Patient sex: M
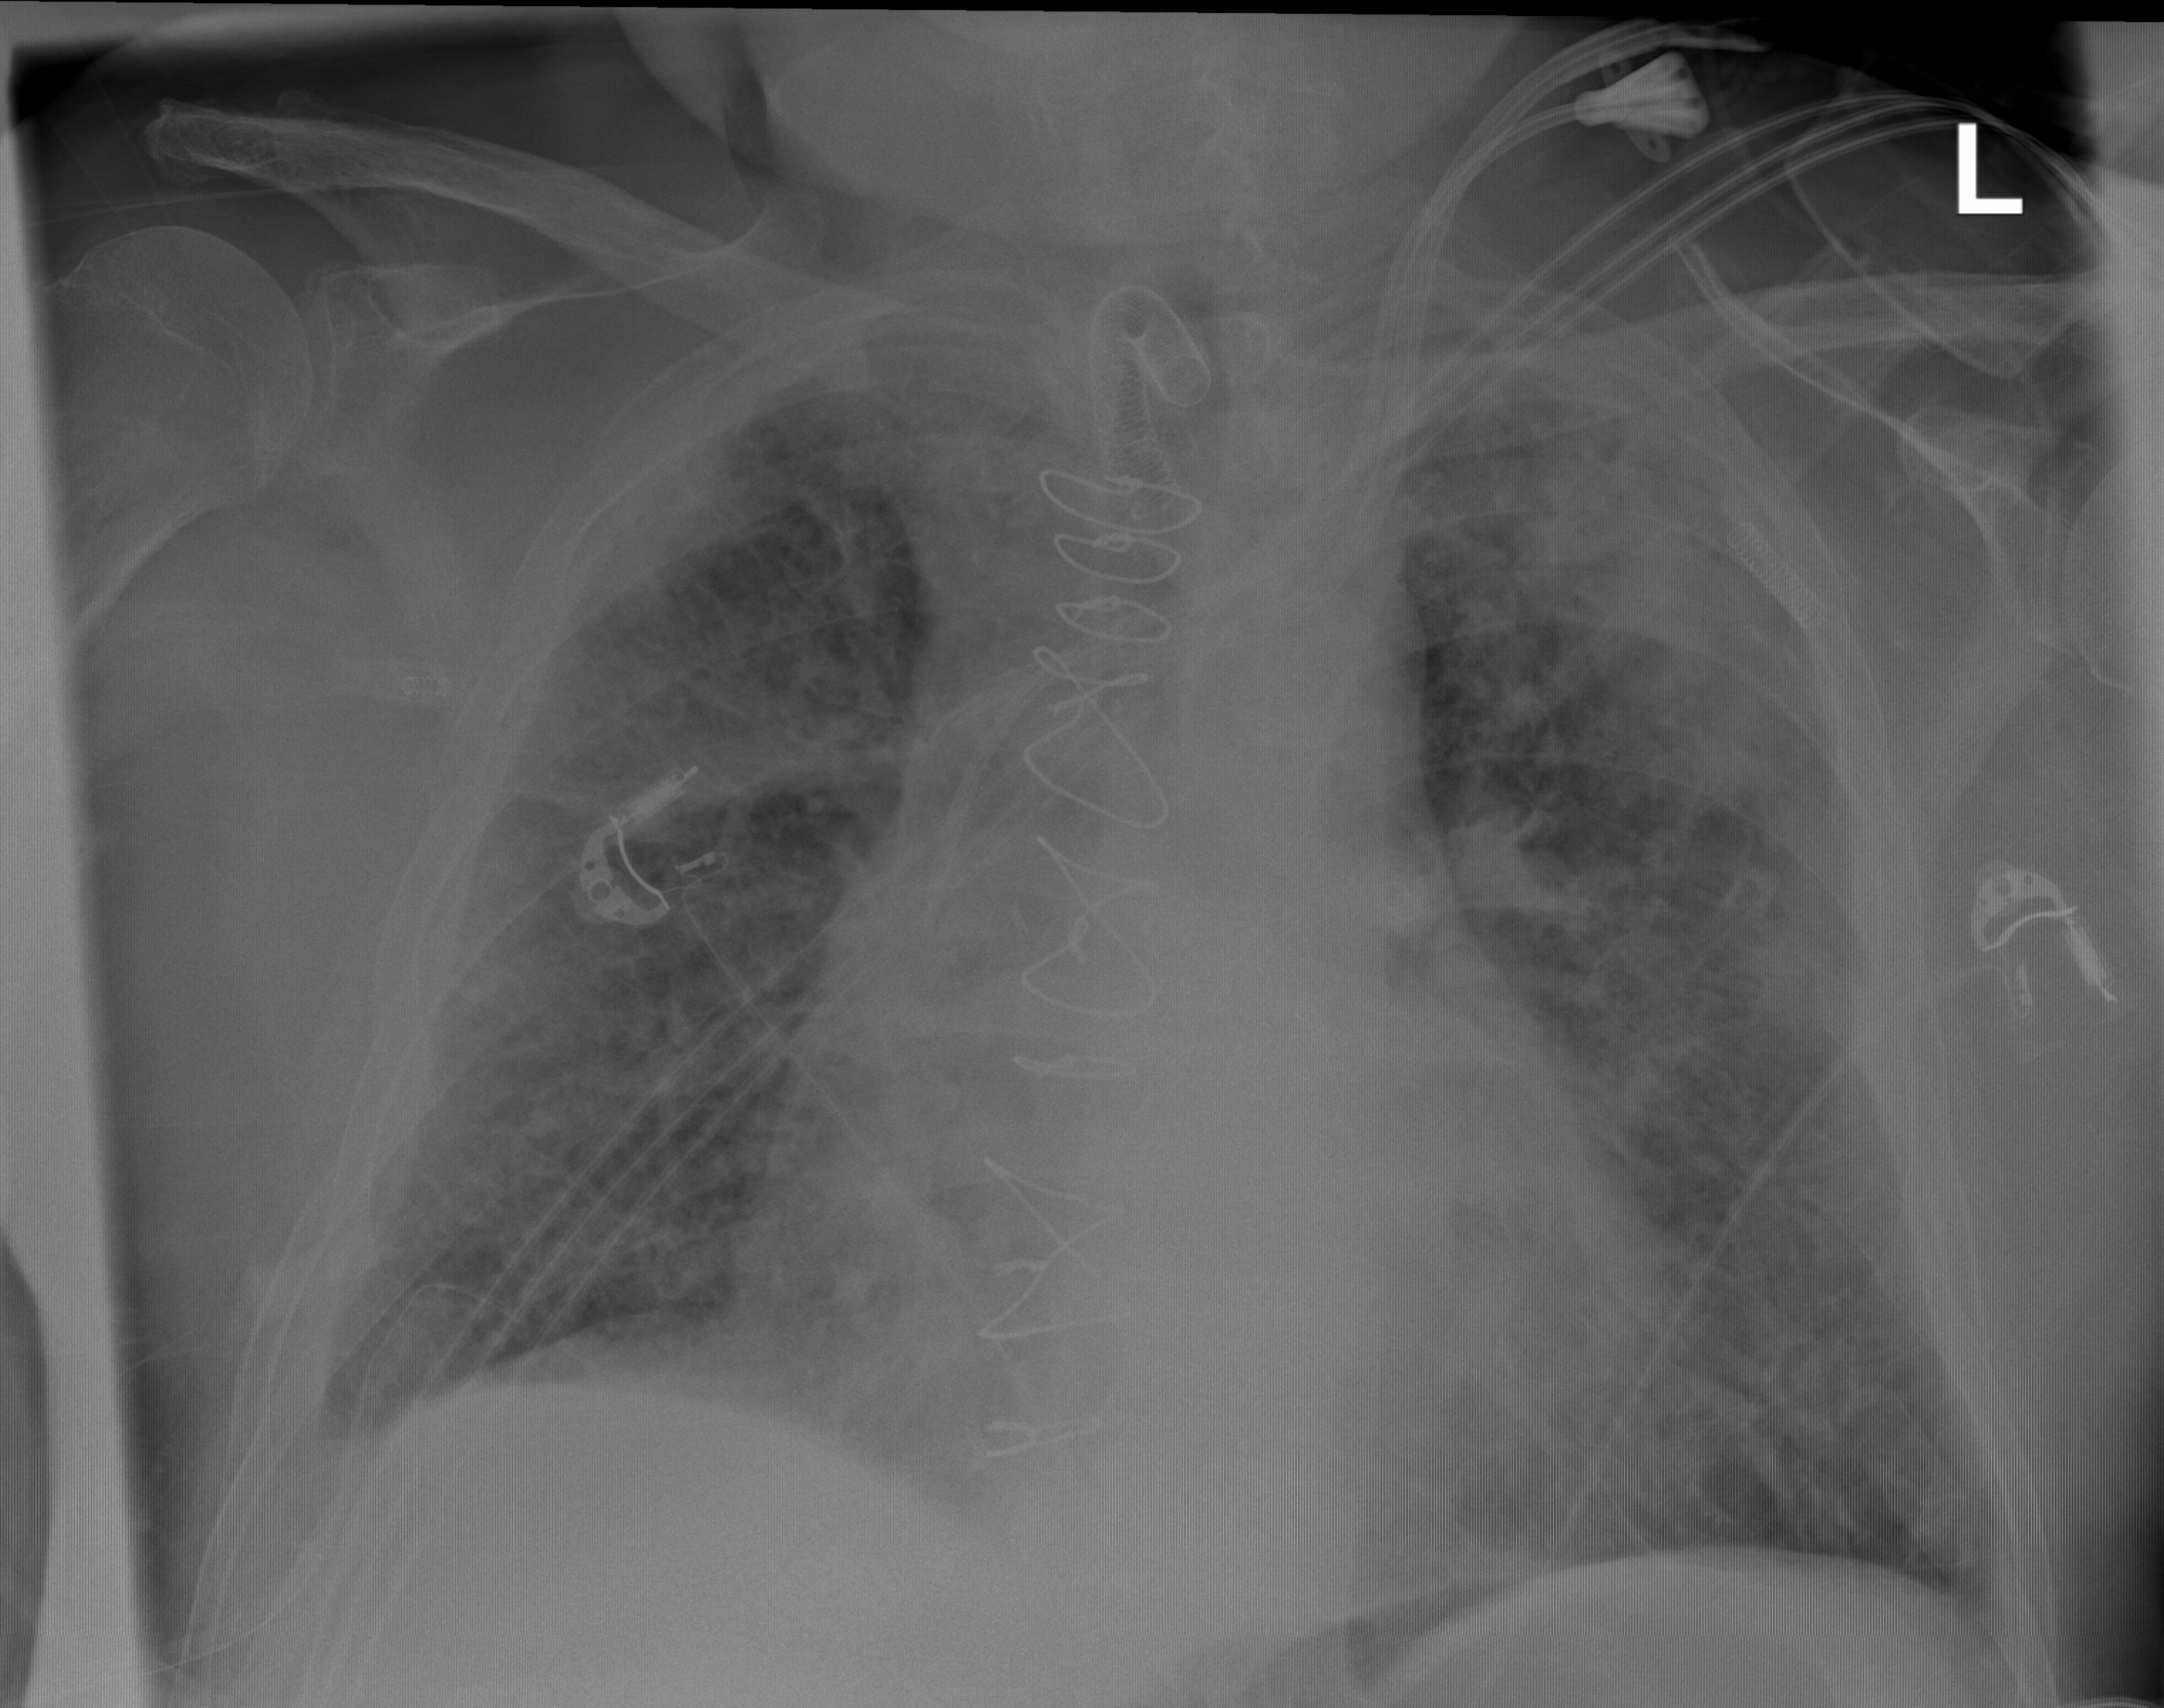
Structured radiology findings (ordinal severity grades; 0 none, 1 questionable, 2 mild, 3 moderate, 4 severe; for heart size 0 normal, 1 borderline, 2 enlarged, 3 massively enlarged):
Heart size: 2
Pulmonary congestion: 3
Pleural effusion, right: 1
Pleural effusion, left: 0
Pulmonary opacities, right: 2
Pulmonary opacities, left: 3
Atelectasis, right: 3
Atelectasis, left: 3